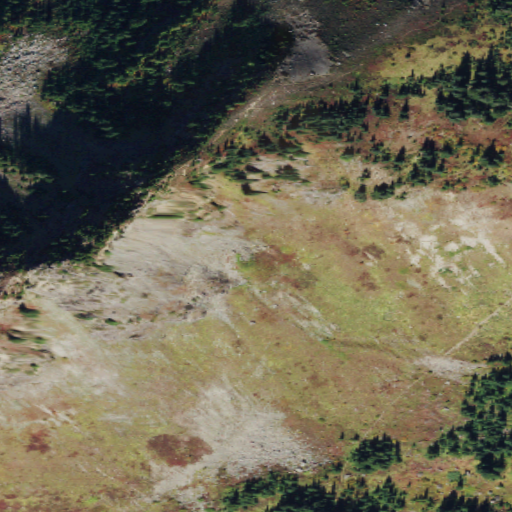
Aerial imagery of mountain in Washington named Cowap Peak containing shrub, evergreen forest, and grassland